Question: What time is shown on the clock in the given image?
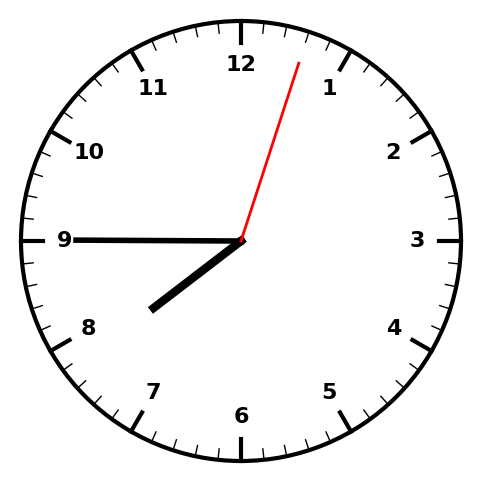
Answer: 07:45:03